Question: I'm currently trying to create some custom JButtons using images created in photoshop that have an alpha parameter.
So far, overriding the paint() method to draw the image has worked in the sense that the button is drawn showing the correct image. I'd like to improve it, though, by making its shape (clickable area) the same as the visible pixels on the image (right now if I draw the button's border, it's a square).
Is there an easy way to do that or do I have to parse the image and find the alpha pixels to make a custom border?
Which methods would I have to override to make it work the way I want?
Also, another question I'm going to have later: would it be better to use some kind of algorithm to change the images' colors to make it seem like it is being clicked when people click on it or am I better off creating a second image and drawing that one while the button is active?
I just read on some other question that I should redefine paintComponent() instead of paint(), I'd like to know why since redefining paint() works fine?
I changed everything to make sure my JButtons are created using the default constructor with an icon. What I'm trying to do is get the X and Y position of where the click was registered and grab the icon's pixel at that position and check its alpha channel to see if it is 0 (if it is, do nothing, else do the action it is supposed to do).
The thing is, the alpha channel always returns 255 (and blue, red and green are at 238 on transparent pixels). On other pixels, everything returns the value it should be returning.
Here's an example (try it with another image if you want) that recreates my problem:
'''
public class TestAlphaPixels extends JFrame
{
private final File FILECLOSEBUTTON = new File("img\boutonrondX.png"); //My round button with transparent corners
private JButton closeButton = new JButton(); //Creating it empty to be able to place it and resize the image after the button size is known
public TestAlphaPixels() throws IOException
{
setLayout(null);
setSize(150, 150);
closeButton.setSize(100, 100);
closeButton.setContentAreaFilled(false);
closeButton.setBorderPainted(false);
add(closeButton);
closeButton.addMouseListener(new MouseListener()
{
public void mouseClicked(MouseEvent e)
{
}
public void mousePressed(MouseEvent e)
{
}
public void mouseReleased(MouseEvent e)
{
System.out.println("Alpha value of pixel (" + e.getX() + ", " + e.getY() + ") is: " + clickAlphaValue(closeButton.getIcon(), e.getX(), e.getY()));
}
public void mouseEntered(MouseEvent e)
{
}
public void mouseExited(MouseEvent e)
{
}
});
Image imgCloseButton = ImageIO.read(FILECLOSEBUTTON);
//Resize the image to fit the button
Image newImg = imgCloseButton.getScaledInstance((int)closeButton.getSize().getWidth(), (int)closeButton.getSize().getHeight(), java.awt.Image.SCALE_SMOOTH);
closeButton.setIcon(new ImageIcon(newImg));
}
private int clickAlphaValue(Icon icon, int posX, int posY)
{
int width = icon.getIconWidth();
int height = icon.getIconHeight();
BufferedImage tempImage = (BufferedImage)createImage(width, height);
Graphics2D g = tempImage.createGraphics();
icon.paintIcon(null, g, 0, 0);
g.dispose();
int alpha = (tempImage.getRGB(posX, posY) >> 24) & 0x000000FF;
return alpha;
}
public static void main(String[] args)
{
try
{
TestAlphaPixels testAlphaPixels = new TestAlphaPixels();
testAlphaPixels.setVisible(true);
testAlphaPixels.setDefaultCloseOperation(JFrame.EXIT_ON_CLOSE);
}
catch(IOException ioe)
{
ioe.printStackTrace();
}
}
}
'''

This is just a wild guess, but is it possible that when my image gets cast to an Icon, it loses its Alpha property and thus doesn't return the correct value? Anyway, I'd really appreciate it if someone could actually help me out and tell me what I should be changing to get the correct value.
I'm guessing that because when I try it with the original image, the alpha channel's value is fine, but I can't actually use that BufferedImage because I resize it, so I actually get the channel values of the image with the original size...
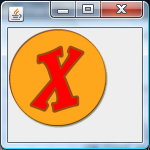
Answer: Since there were good elements in multiple answers, but none of the answers were complete on their own, I'll answer my own question so other people that have the same problem can try something similar.
I created my buttons using a new class which extends JButton, with a new constructor that takes a BufferedImage as parameter instead of an icon. The reason for that is that when I did something like myButton.getIcon(), it would return an Icon, then I'd have to make various manipulations on it to make it a BufferedImage of the right size, and it ended up not working anyway because it seems like the first cast to Icon made it lose the alpha data in the pixels, so I couldn't check to see if the user was clicking on transparent pixels or not.
So I did something like this for the constructor:
'''
public class MyButton extends JButton
{
private BufferedImage bufImg;
public MyButton(BufferedImage bufImg)
{
super(new ImageIcon(bufImg));
this.bufImg = bufImg;
}
}
'''
Then I created an accessor for my bufImg that resized the image to fit the JButton using the getSize() method and then returned an image resized at the right size. I do the transformations in the getBufImg() accessor because the image size might change when the window gets resized. When you call the getBufImg(), it's usually because you clicked on the button and thus you're not currently resizing the window.
Something a little bit like this will return the image at the right size:
'''
public BufferedImage getBufImg()
{
BufferedImage newImg = new BufferedImage(getSize().getWidth(), getSize().getHeight(), BufferedImage.TYPE_INT_ARGB); //Create a new buffered image the right size
Graphics2D g2d = newImg.createGraphics();
g2d.setRenderingHint(RenderingHints.KEY_INTERPOLATION, RenderingHints.VALUE_INTERPOLATION_BILINEAR);
g2d.drawImage(bufImg, 0, 0, getSize().getWidth(), getSize().getHeight(), null);
g2d.dispose();
return newImg;
}
'''
With that buffered image, you can then code a method like this:
'''
private int clickAlphaValue(BufferedImage bufImg, int posX, int posY)
{
int alpha;
alpha = (bufImg.getRGB(posX, posY) >>24) & 0x000000FF; //Gets the bit that contains alpha information
return alpha;
}
'''
That you call on the button that implements a MouseListener, like this:
'''
myButton.addMouseListener(new MouseListener()
{
public void mouseClicked(MouseEvent e)
{
}
public void mousePressed(MouseEvent e)
{
}
public void mouseReleased(MouseEvent e)
{
if(clickAlphaValue(((myButton)e.getSource()).getBufImg(), e.getX(), e.getY()) != 0) //If alpha is not set to 0
System.exit(0); //Or other things you want your button to do
}
public void mouseEntered(MouseEvent e)
{
}
public void mouseExited(MouseEvent e)
{
}
});
'''
And voila! The button will only do the action if you clicked on non-transparent pixels.
Thanks for the help everyone, I couldn't have come up with this solutions on my own.